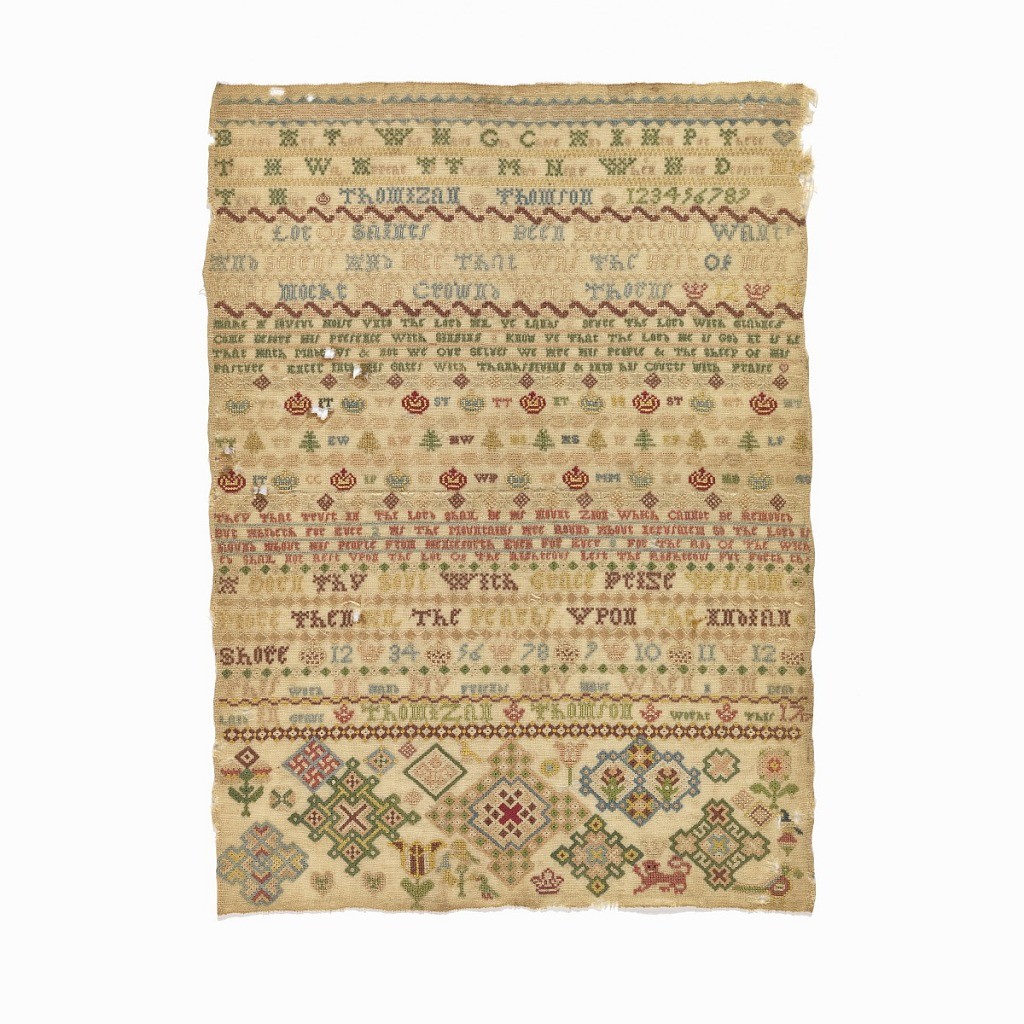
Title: Sampler
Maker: Thomizan Thomson, English
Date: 1717
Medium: silk embroidery on wool foundation Technique: embroidered in satin, eyelet, cross, half cross, and rococo (queen) stitches on plain weave foundation
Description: "Blessed those who have God chose/ and in him put there trust/ Hee wil appere to them most nere/ when hence depart they must./ The lot of saints hath been afflictions/ wants and scorne and hee that was the best/ of men was mockt and crowned with thorns./ Make a joyful noise unto the Lord all ye hands/ & serve thelord with gladness/ Come before his presence with sinsins (?)/ Know ye that the Lord he is God It is he that / hath made us & not we ourselves/ We are his people & the sheep of his pasture./ Enter into his gates with thanksgiving/ & into his courts with praise./ They that trust in the Lord shall be as Mount/ Zion which cannot be removed/ But abideth for ever as the mountains are round/ about Jerusalem so the Lord is round about/ his people from henceforth even for ever./ For the rod of the wicked shall not rest upon/ the lot of the righteous/ Lest the righteous put forth th (?)/ Adorn thy soul with grace/ prize more wisdom then all the pearls upon the/ Indian shore.  This work in my hand my friends may have/ when I am dead and laid in grave./ Thomizan Thomson workt this 1717."